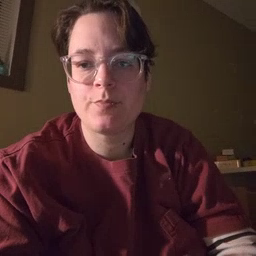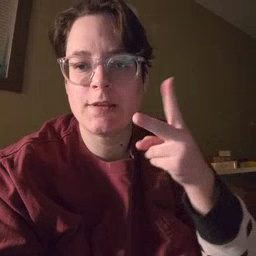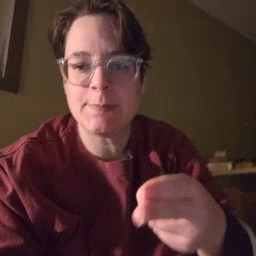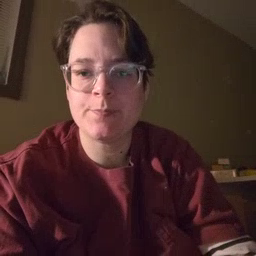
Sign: cut